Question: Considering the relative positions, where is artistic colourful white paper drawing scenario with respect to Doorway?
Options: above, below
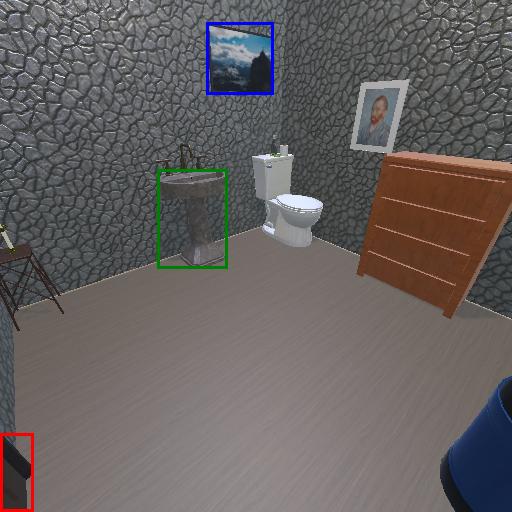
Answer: above